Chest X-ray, AP view. Patient: 17 years old, sex F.
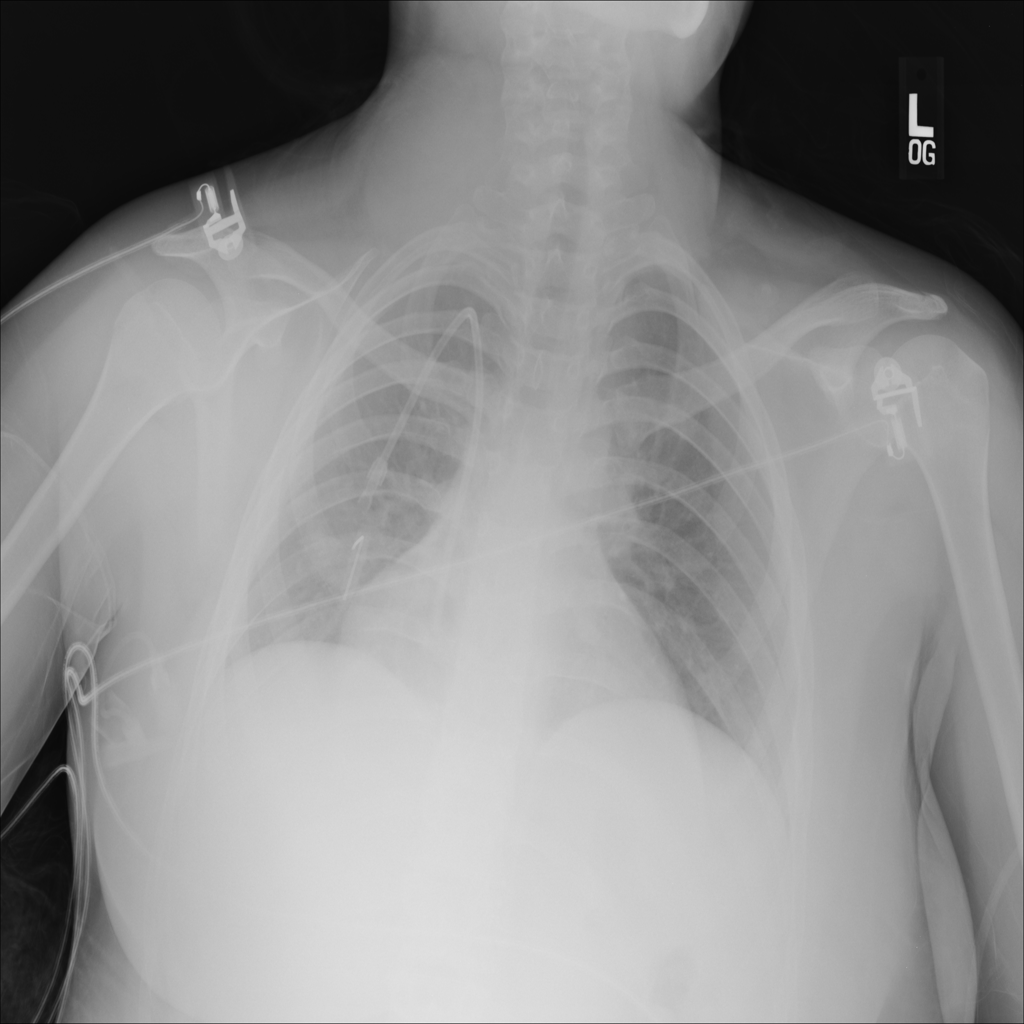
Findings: No Finding